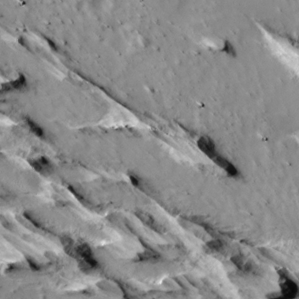
Label: non_frost